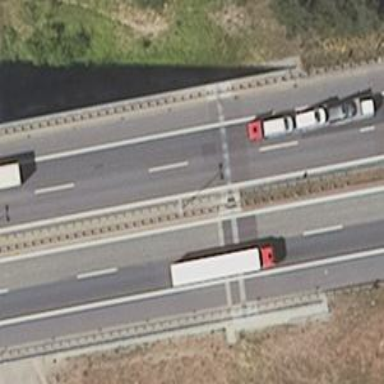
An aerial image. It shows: Trunk highway bridge with asphalt surface.